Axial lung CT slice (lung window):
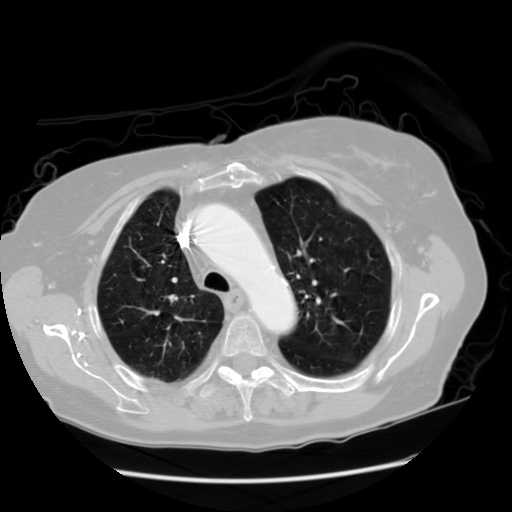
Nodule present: no